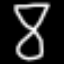
Label: hourglass